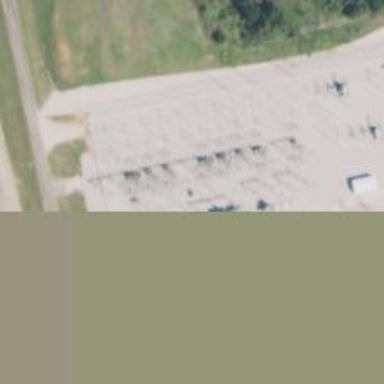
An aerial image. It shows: Switch for power supply.